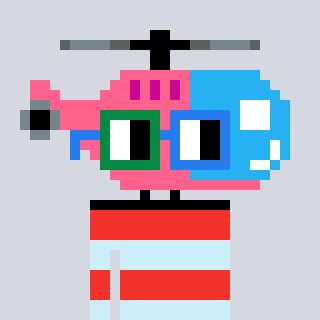
a pixel art character with square green and blue glasses, a helicopter-shaped head and a cold-colored body on a cool background